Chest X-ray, PA view. Patient: 40 years old, sex F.
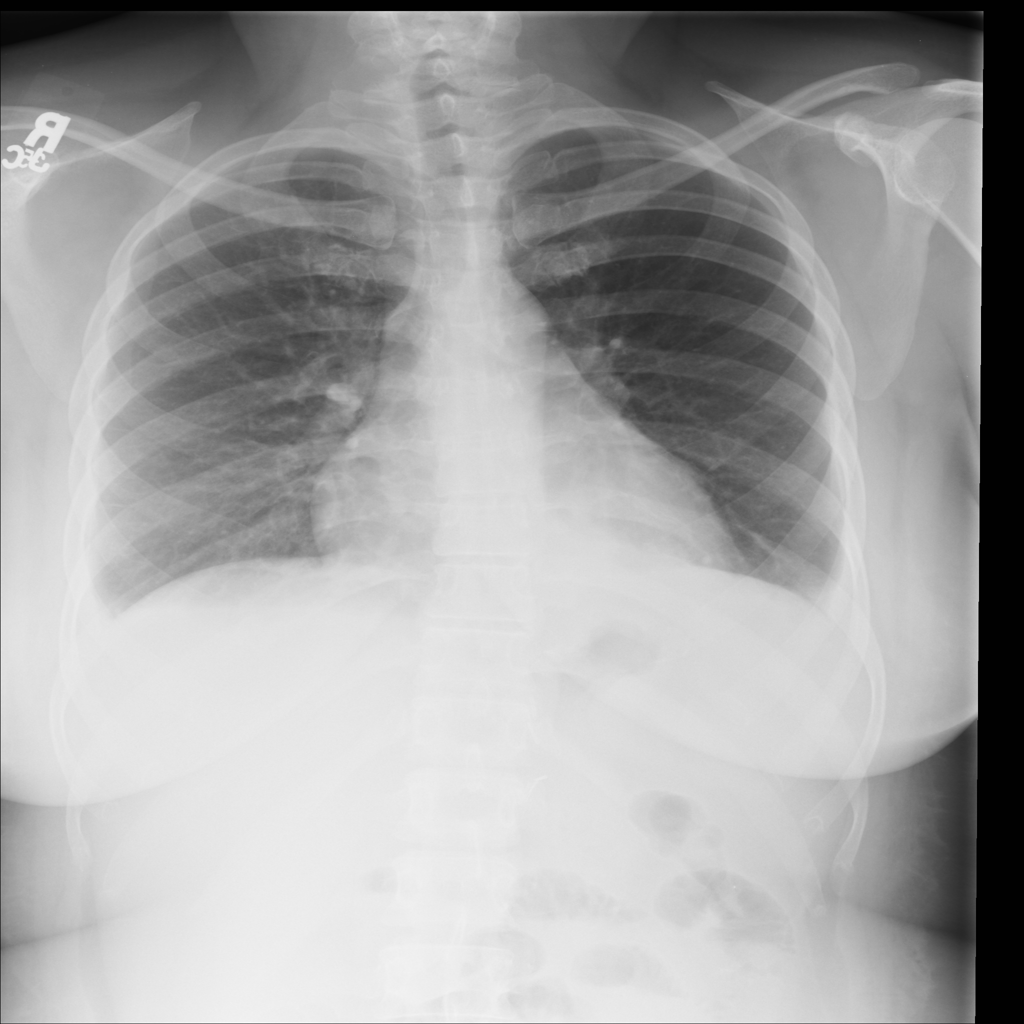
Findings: No Finding